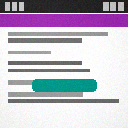
Screen state: on